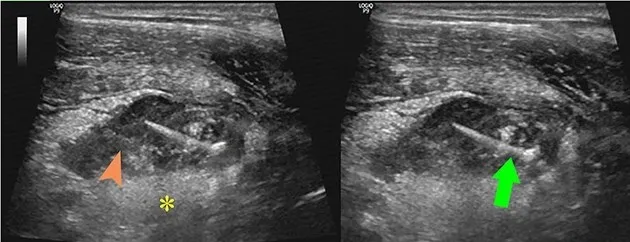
Ultrasound images showed a large pus-filled (arrowhead) appendix with a thin internal echogenic structure (arrow) extending outward from the muscle layer with surrounding fat infiltration (asterisk).
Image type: radiology (ultrasound)